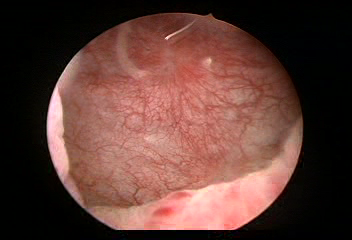
Modality: WLC
Class: Normal mucosa
Bladder cancer association: No